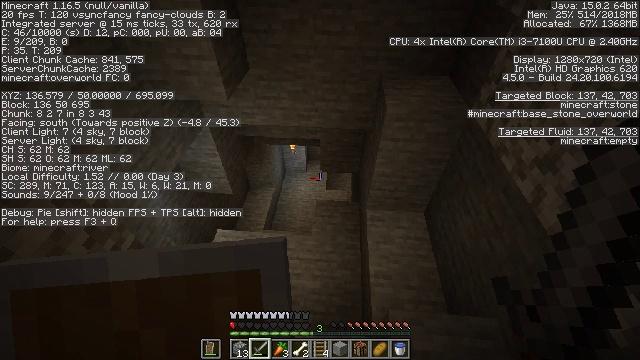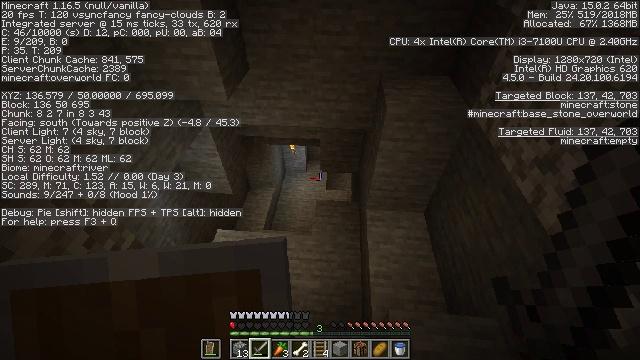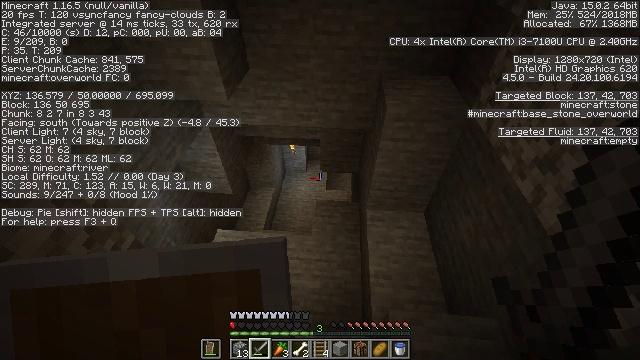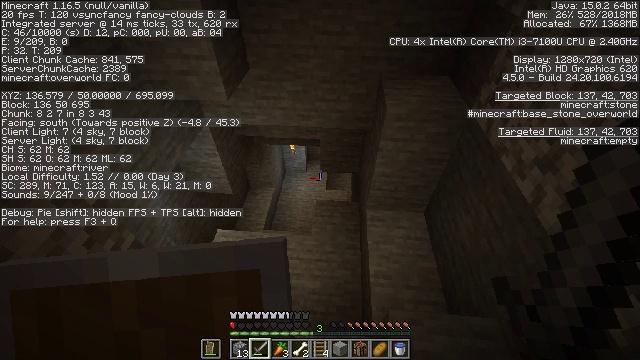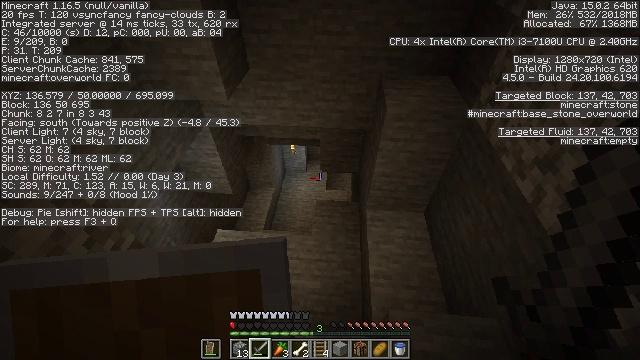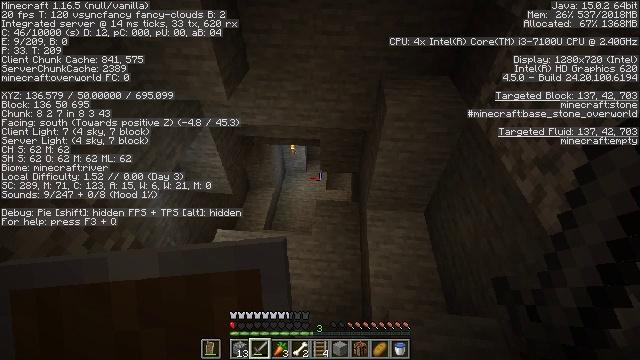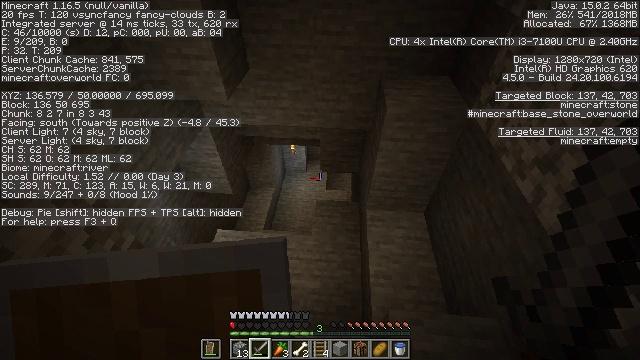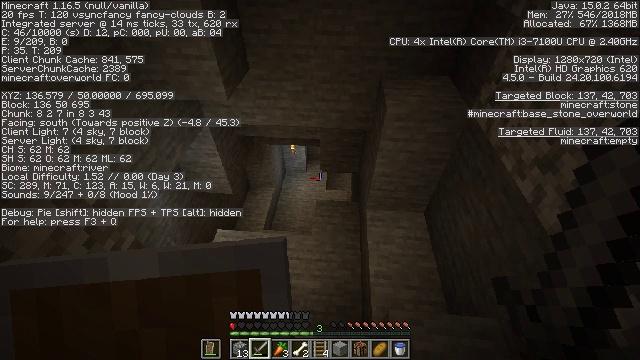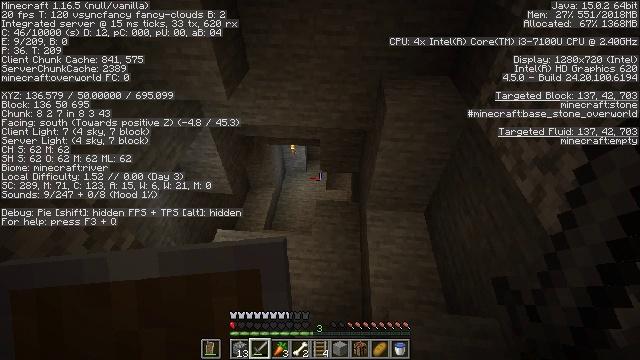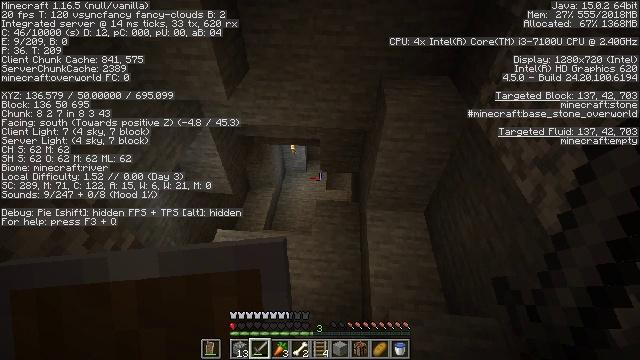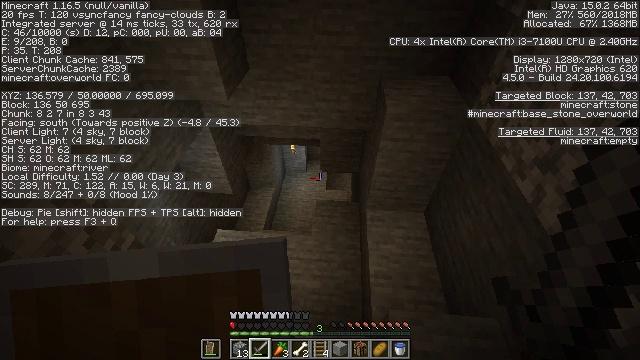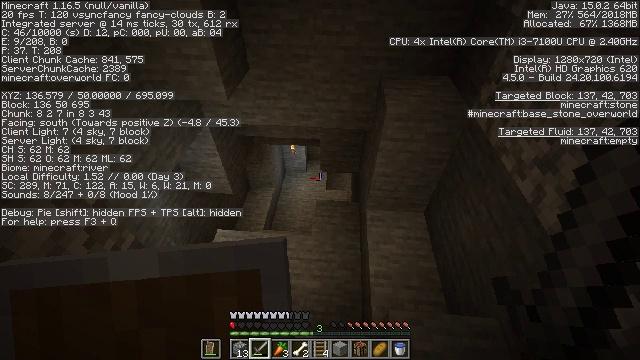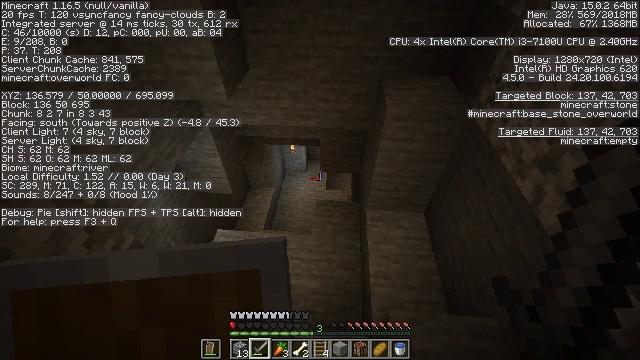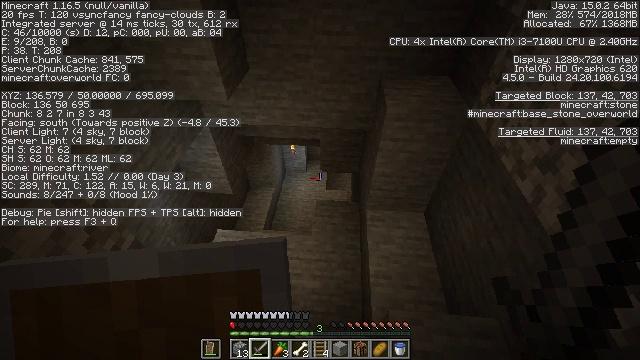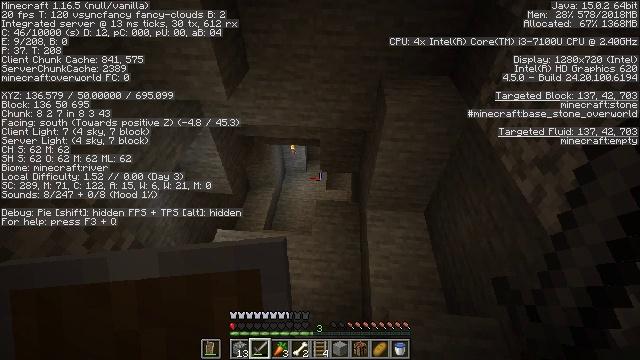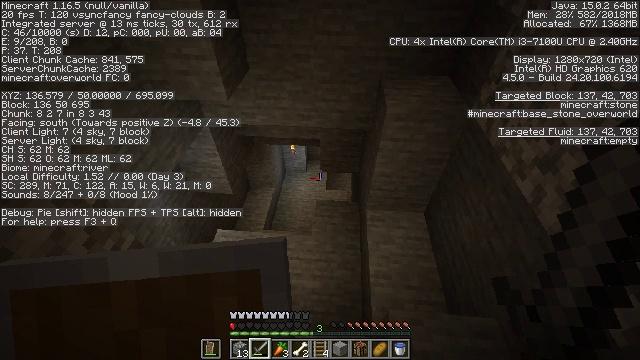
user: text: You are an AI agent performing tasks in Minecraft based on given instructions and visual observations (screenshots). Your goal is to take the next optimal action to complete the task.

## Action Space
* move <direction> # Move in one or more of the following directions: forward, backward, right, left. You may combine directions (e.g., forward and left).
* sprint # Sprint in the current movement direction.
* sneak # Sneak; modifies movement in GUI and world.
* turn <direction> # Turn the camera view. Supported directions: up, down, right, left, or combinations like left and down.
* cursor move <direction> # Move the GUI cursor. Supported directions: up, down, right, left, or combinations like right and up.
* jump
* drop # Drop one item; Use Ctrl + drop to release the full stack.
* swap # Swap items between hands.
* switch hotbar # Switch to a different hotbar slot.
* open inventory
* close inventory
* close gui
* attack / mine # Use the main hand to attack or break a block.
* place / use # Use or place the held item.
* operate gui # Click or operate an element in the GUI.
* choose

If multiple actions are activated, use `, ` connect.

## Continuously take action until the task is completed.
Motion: motion action
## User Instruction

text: Clear out the cobweb from the stronghold.
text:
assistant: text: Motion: no_op
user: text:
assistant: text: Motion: no_op
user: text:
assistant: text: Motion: no_op
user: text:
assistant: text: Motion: no_op
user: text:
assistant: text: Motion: no_op
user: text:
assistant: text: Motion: no_op
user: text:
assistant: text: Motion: no_op
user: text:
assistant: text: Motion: no_op
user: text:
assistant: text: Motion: no_op
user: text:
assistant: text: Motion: no_op
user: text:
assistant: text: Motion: no_op
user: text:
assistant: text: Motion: no_op
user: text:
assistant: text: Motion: no_op
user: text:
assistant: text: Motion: no_op
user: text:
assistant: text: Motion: no_op
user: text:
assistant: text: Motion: no_op
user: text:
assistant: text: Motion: no_op
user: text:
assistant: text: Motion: no_op
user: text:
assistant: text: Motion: no_op
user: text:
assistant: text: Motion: no_op
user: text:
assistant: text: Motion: no_op
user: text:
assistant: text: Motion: no_op
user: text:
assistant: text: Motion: no_op
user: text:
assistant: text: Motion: no_op
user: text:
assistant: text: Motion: no_op
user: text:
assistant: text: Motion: no_op
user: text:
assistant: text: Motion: no_op
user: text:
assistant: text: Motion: no_op
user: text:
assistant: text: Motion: no_op
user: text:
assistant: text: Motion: no_op